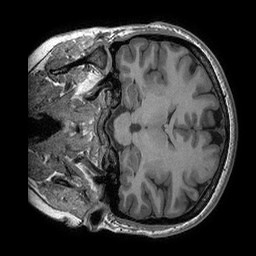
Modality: T1w
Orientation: coronal
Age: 25
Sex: female
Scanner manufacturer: ge
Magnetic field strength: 3 T
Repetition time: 0.006652 s
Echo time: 0.002928 s